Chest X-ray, AP view. Patient: 60 years old, sex M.
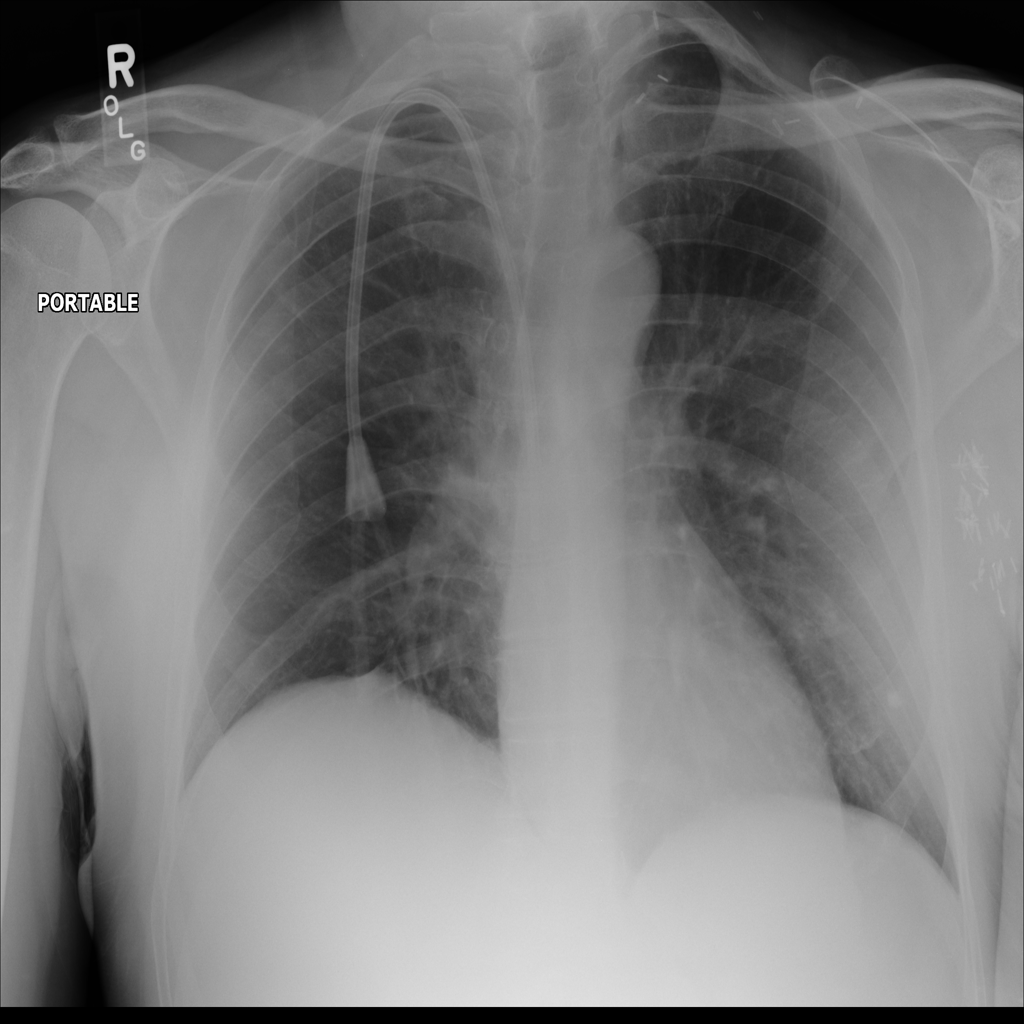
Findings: Edema